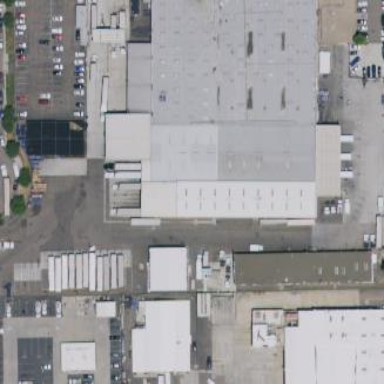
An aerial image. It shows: Industrial building.